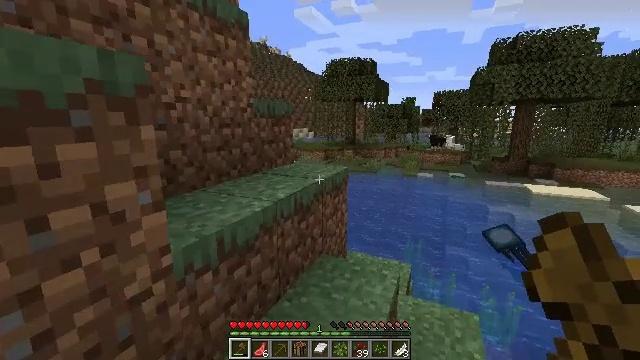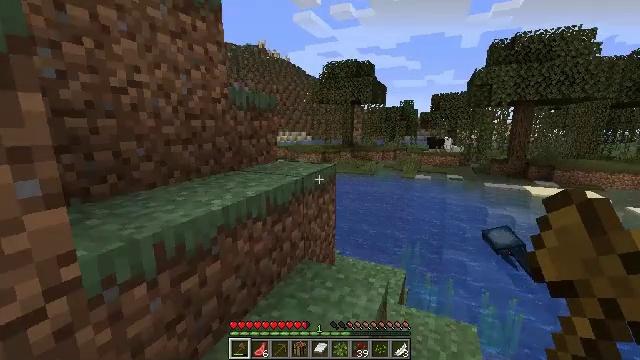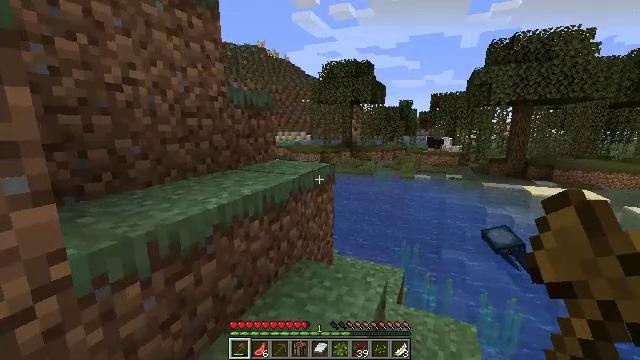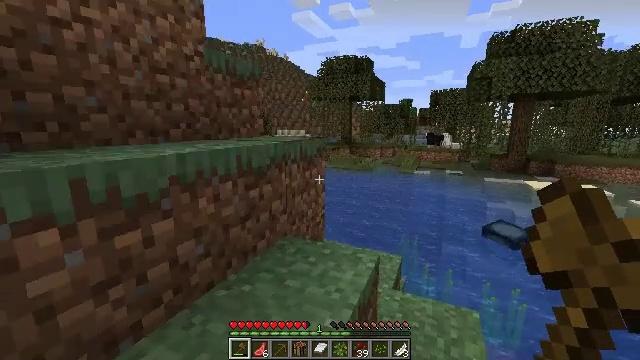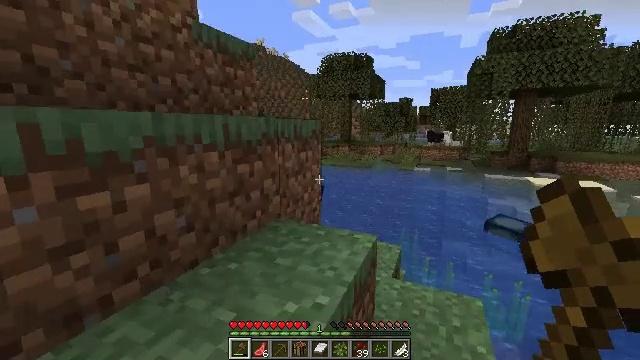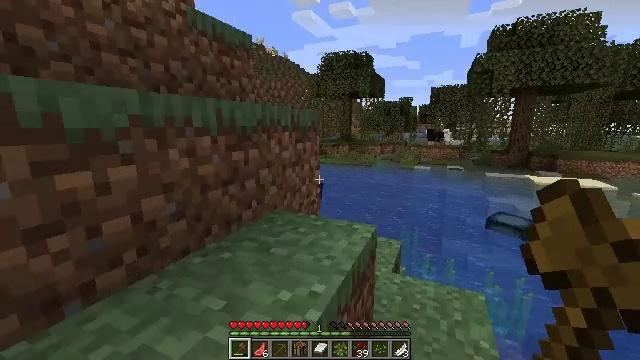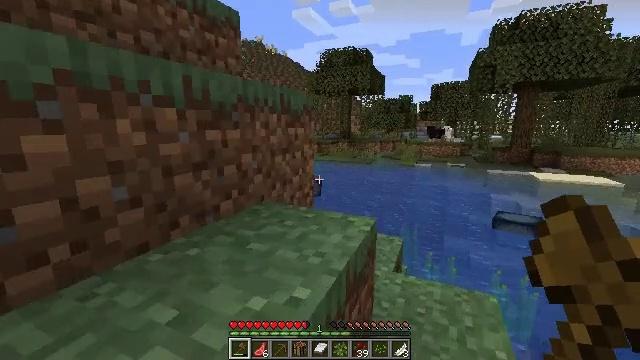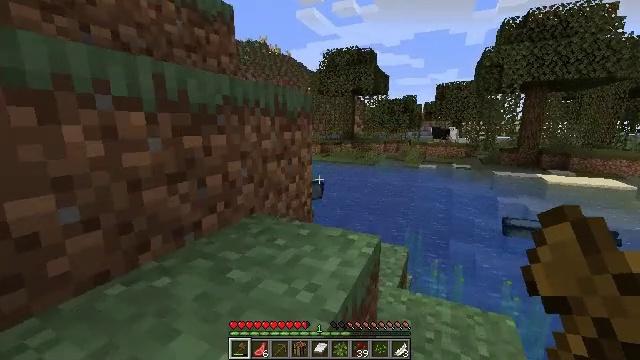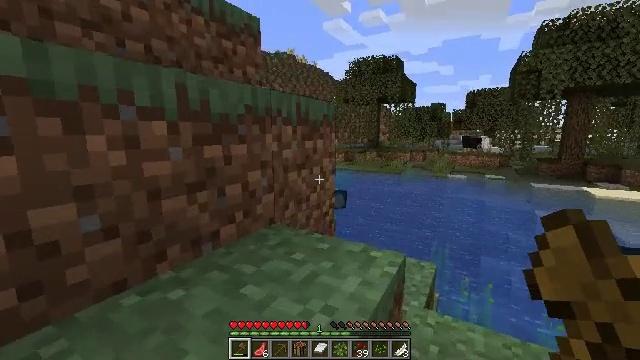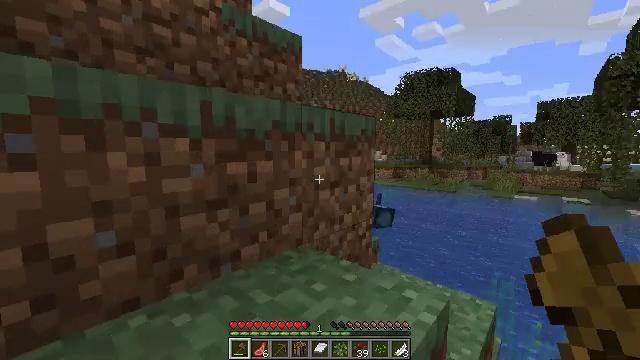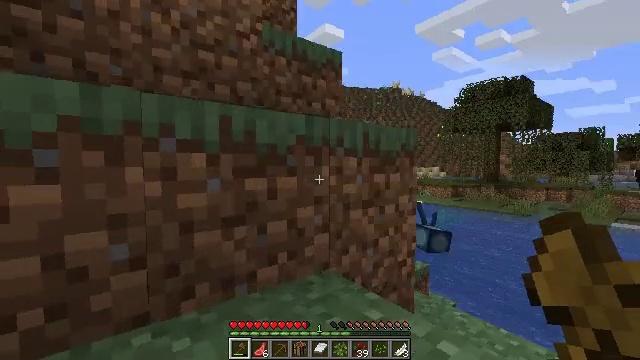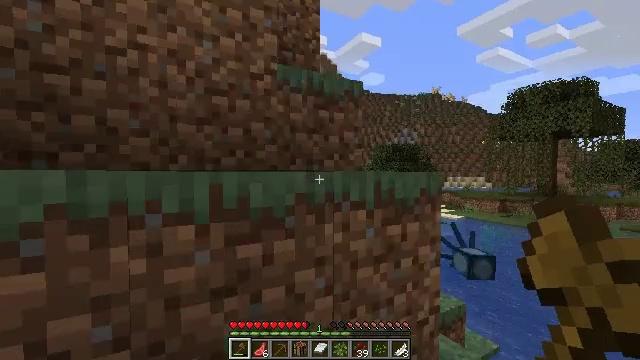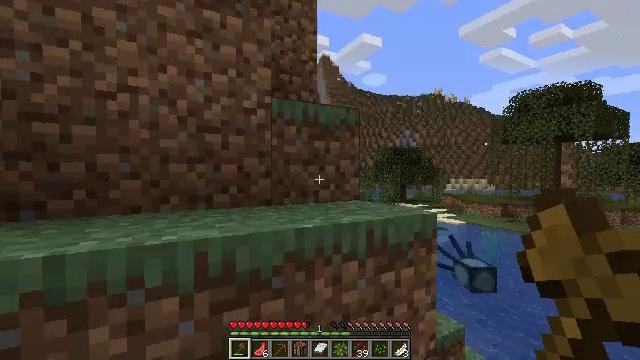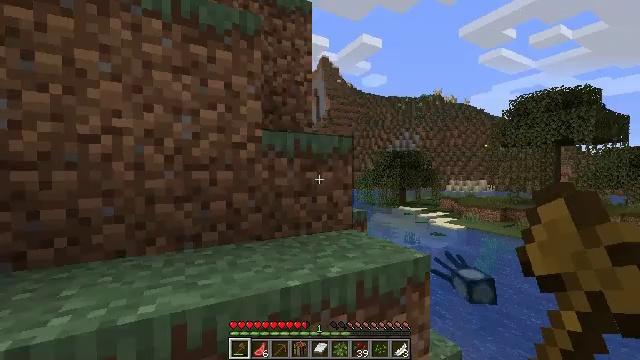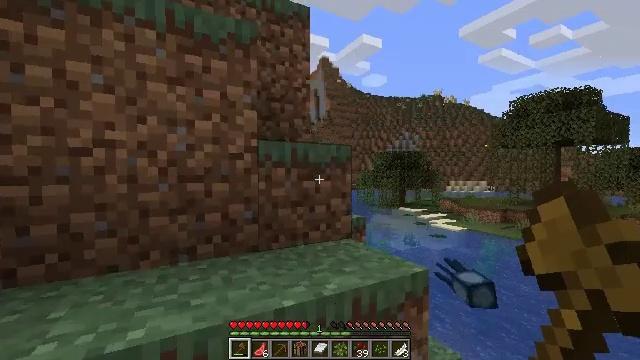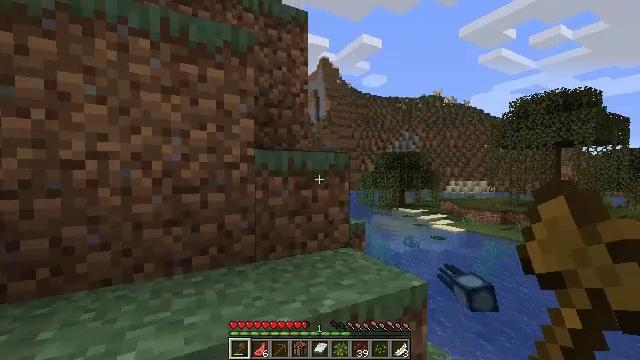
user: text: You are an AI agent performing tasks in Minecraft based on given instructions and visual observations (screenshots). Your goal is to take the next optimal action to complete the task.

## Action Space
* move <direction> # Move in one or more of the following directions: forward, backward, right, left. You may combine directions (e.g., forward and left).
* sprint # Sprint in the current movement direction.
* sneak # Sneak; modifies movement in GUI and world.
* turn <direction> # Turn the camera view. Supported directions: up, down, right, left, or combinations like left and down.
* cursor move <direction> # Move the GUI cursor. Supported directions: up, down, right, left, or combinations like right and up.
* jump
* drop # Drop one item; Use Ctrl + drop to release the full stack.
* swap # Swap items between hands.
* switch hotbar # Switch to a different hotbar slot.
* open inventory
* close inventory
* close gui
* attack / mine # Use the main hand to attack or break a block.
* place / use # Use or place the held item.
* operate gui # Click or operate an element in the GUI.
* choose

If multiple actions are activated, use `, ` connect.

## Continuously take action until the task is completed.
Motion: motion action
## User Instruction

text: Remove red sand to use for crafting or building.
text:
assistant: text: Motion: move forward and move right
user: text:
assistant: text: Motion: move forward
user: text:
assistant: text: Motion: move forward
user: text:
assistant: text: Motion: move forward
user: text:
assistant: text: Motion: move forward
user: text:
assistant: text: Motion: move forward
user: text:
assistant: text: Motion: move forward
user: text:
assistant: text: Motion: move forward, turn left and up
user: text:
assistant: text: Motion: move forward, turn left and up
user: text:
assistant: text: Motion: move forward, turn left and up
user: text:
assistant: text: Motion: move forward, turn left and up, jump
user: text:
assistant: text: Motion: move forward, jump
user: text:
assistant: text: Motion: move forward, jump
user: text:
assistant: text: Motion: move forward and move left, jump
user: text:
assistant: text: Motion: move forward and move left
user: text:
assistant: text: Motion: move forward and move left
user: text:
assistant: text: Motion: move forward
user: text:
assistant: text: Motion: move forward
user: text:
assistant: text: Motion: move forward, jump
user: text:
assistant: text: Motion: move forward, jump
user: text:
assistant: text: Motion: move forward, jump
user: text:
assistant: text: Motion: move forward
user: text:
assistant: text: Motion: move forward
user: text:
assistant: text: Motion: move forward and move right
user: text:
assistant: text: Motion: move forward and move right
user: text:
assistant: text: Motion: move forward and move right
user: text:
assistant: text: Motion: move forward and move right
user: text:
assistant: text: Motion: move forward
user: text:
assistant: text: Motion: move forward
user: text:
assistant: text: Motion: move forward and move right